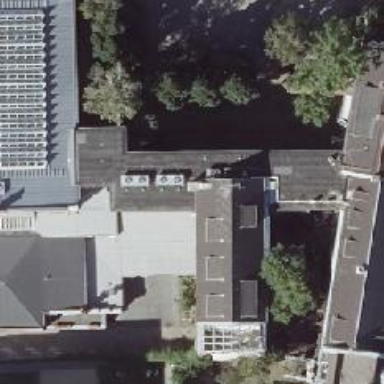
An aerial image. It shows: Public building.